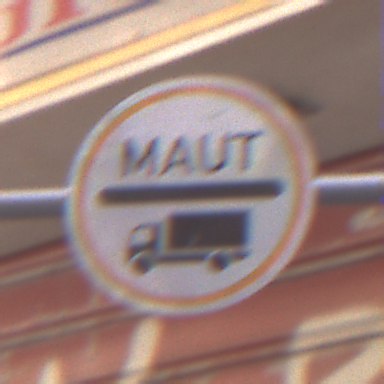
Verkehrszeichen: Mautpflicht
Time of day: MorningAfternoon
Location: Outdoor (Urban)
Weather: Clear
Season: NotSpecified
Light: Natural